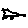
Label: cat